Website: lowes
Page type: stored-credit-cards
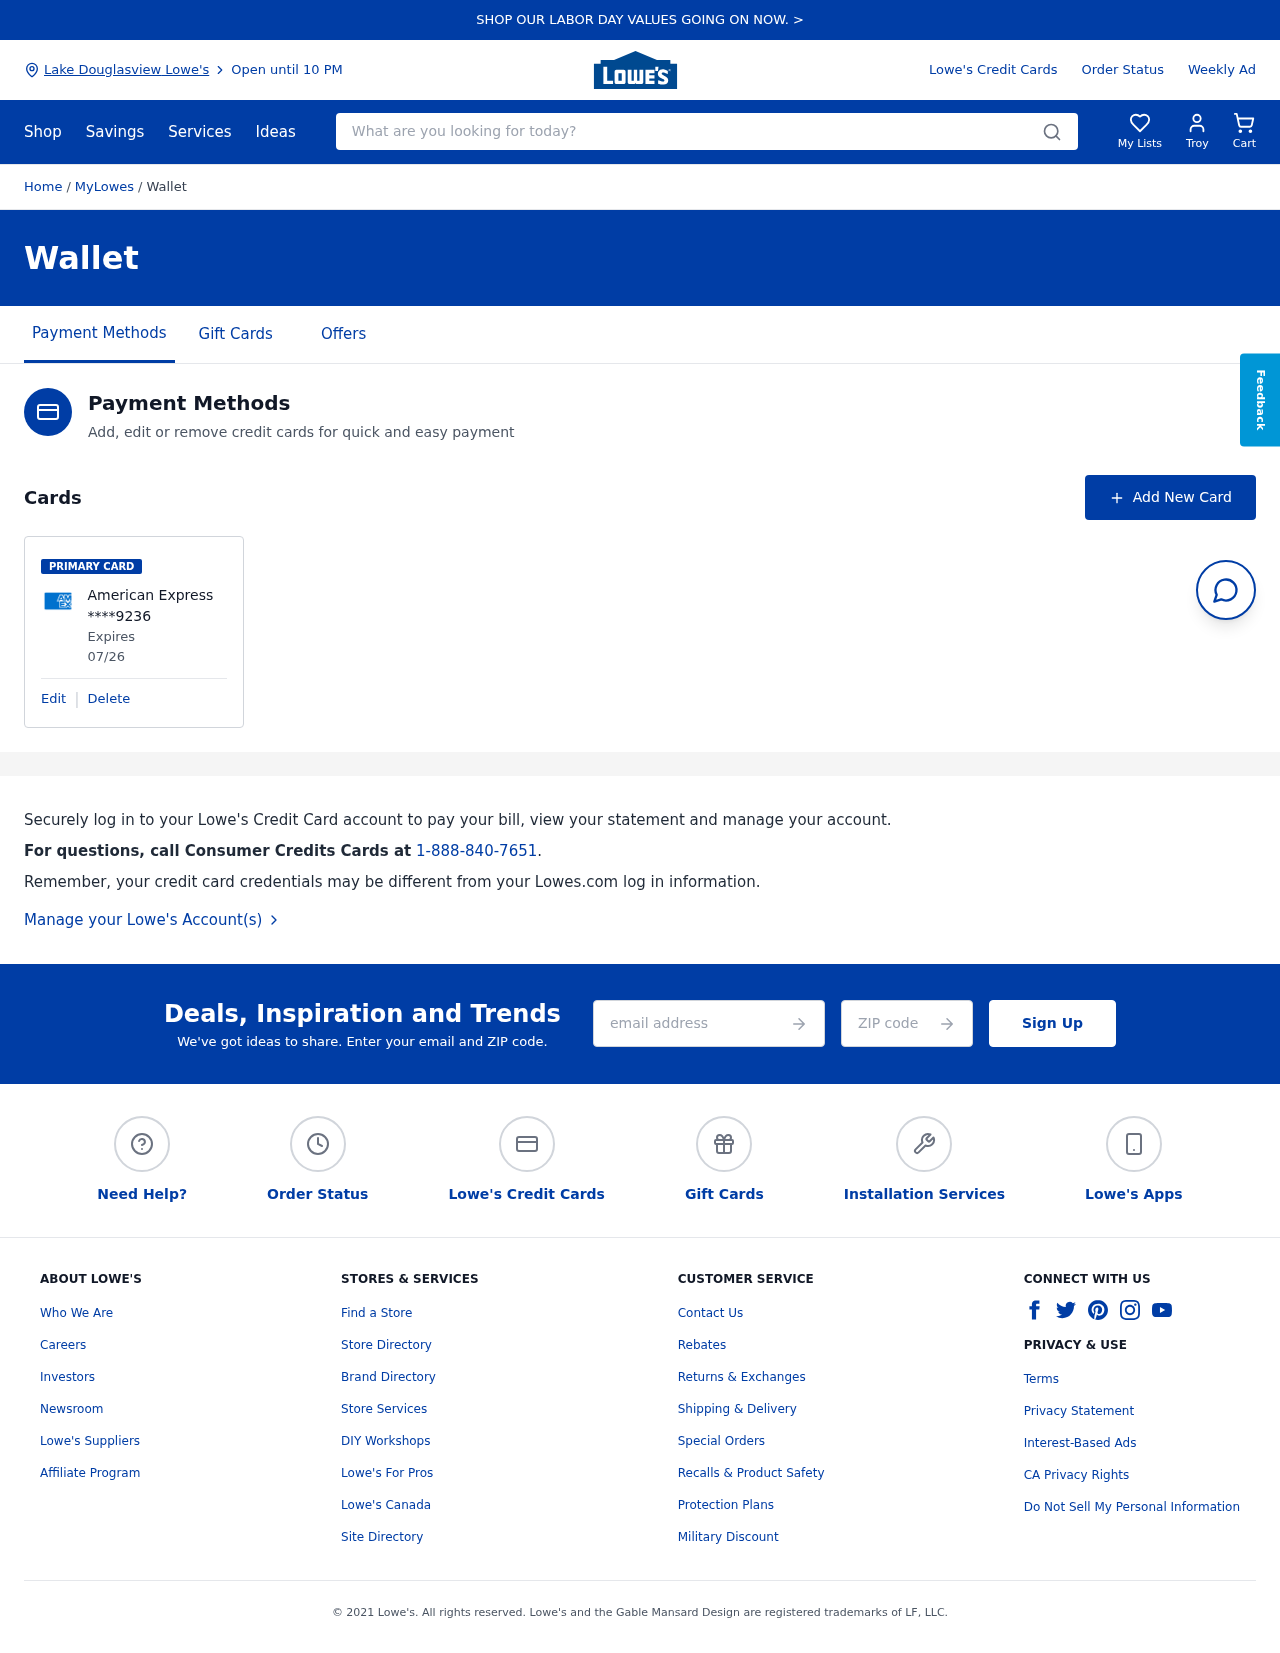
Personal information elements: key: PII_CARD_EXPIRY
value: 07/26
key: PII_CARD_LAST4
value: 9236
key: PII_CARD_TYPE
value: American Express
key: PII_CITY
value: Lake Douglasview Lowe's
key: PII_EMAIL
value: troycalhoun@hotmail.com
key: PII_FIRSTNAME
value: Troy
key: PII_POSTCODE
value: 01364
Search elements: key: HEADER_SEARCH
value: What are you looking for today?